Field crop: maize
Growth stage: 2
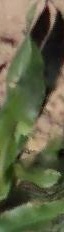
Species: maize